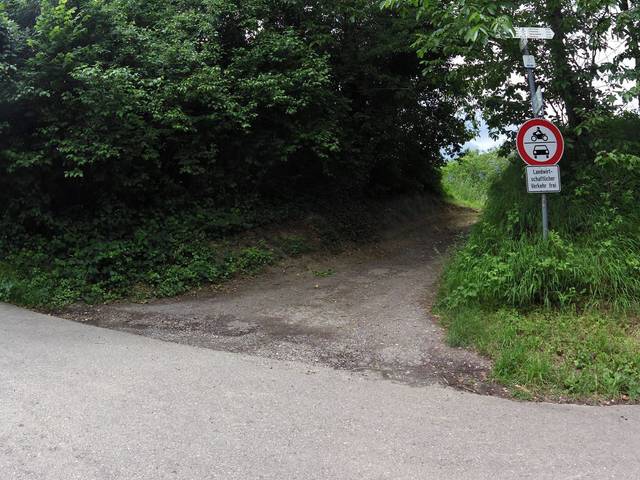
Region: Germany
Coordinates: 48.35, 7.879